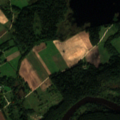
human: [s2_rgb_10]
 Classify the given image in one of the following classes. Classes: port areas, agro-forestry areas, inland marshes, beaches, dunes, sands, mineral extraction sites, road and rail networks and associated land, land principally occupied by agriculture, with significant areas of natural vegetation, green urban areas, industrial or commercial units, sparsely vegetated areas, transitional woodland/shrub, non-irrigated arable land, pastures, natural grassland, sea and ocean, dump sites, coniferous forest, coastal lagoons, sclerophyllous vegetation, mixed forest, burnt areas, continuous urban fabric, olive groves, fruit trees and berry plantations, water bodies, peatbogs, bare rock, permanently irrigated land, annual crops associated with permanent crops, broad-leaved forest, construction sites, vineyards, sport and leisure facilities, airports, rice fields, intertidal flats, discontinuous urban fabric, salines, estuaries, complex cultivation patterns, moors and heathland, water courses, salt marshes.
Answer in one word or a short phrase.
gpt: complex cultivation patterns, coniferous forest, mixed forest, water bodies